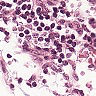
Metastatic tissue present: no